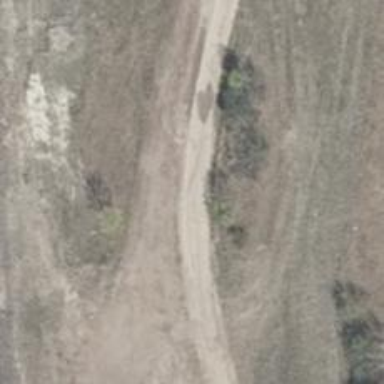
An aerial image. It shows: Gravel track with grade 1 track type.